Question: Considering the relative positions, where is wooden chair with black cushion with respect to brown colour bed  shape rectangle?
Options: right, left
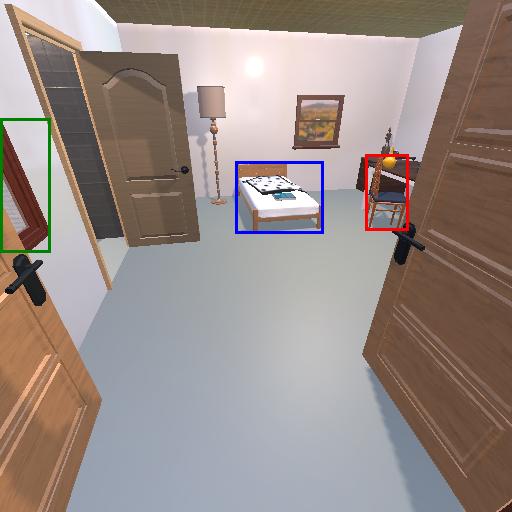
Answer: right